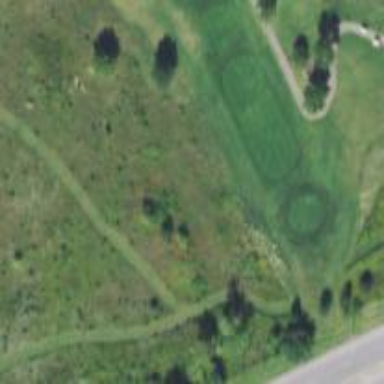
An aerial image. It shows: Golf tee.